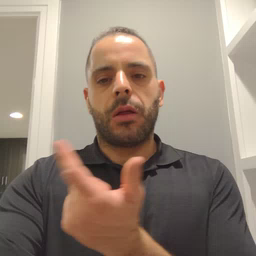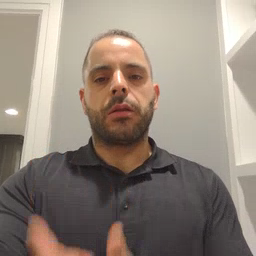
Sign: puppy